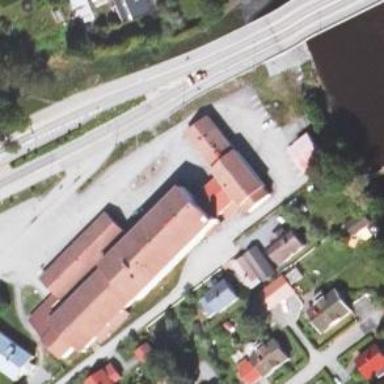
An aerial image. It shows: College building that serves as school.